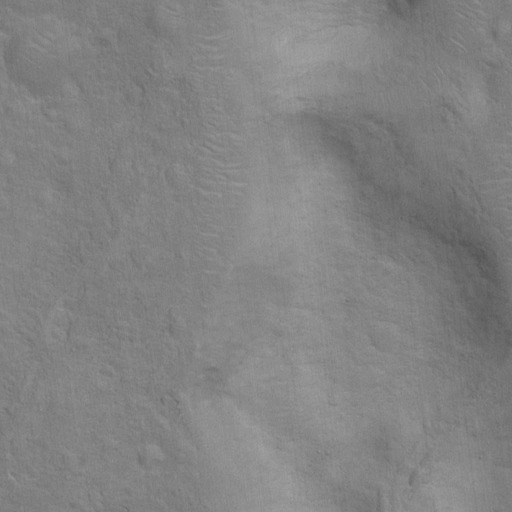
Classes present: Background, Cone